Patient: sex F, age 69
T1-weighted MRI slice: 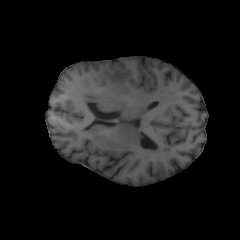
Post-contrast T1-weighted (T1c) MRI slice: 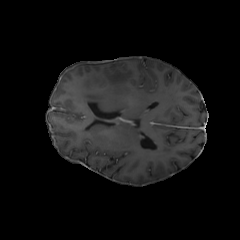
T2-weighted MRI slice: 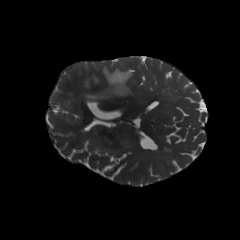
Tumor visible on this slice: yes
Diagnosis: Glioblastoma, IDH-wildtype
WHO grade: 4